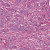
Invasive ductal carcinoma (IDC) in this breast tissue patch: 1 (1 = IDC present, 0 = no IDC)